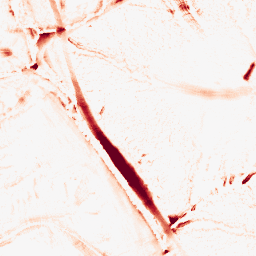
Category: morphological
Decomposition family: morphological
Decomposition parameters: operation: opening
size: 10
Upsampling method: bspline
Upsampling parameters: scale: 8
Upsampling scale: 8